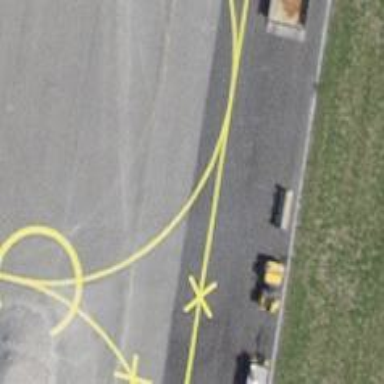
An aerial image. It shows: Image of taxiway at airport.